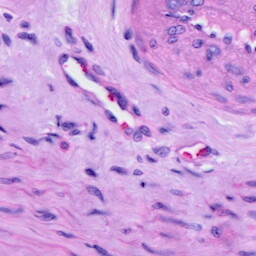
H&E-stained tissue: Cervix